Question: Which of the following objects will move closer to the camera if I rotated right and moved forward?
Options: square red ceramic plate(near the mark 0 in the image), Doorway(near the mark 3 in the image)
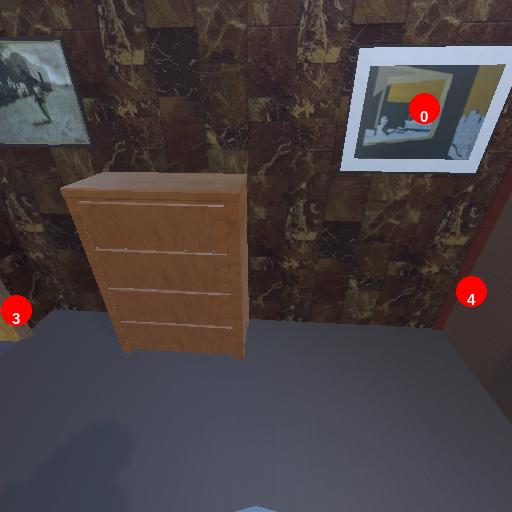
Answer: square red ceramic plate(near the mark 0 in the image)